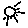
Label: sun